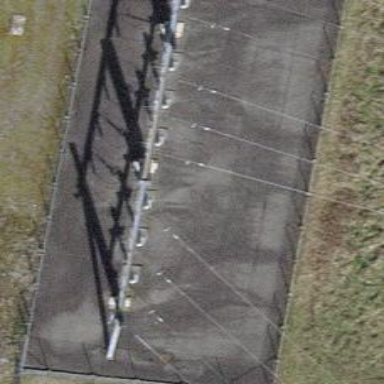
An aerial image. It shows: Insulator used in power systems.